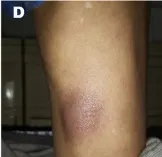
Back.
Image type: medical_photograph (skin_photograph)